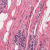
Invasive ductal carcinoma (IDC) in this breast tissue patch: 0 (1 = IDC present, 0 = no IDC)